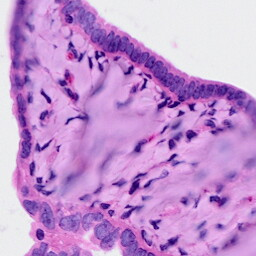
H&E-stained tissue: Ovarian